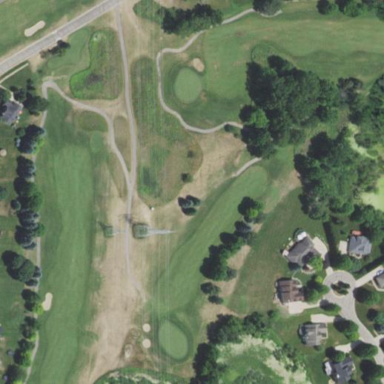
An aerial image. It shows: Grassy area designated as golf fairway.